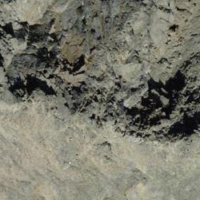
EUNIS habitat code: 48
Species observed at this site:
Silene acaulis